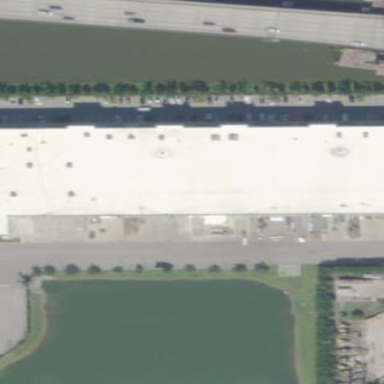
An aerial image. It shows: Warehouse building.